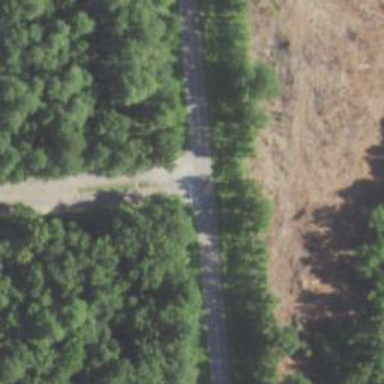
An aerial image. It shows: Stop road.